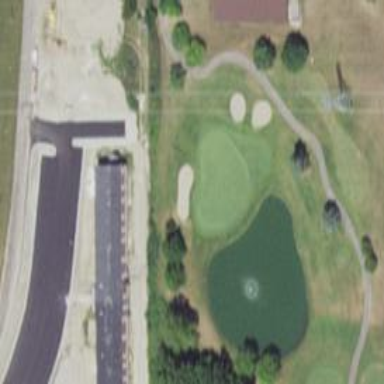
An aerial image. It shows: View of golf hole.